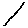
Label: line